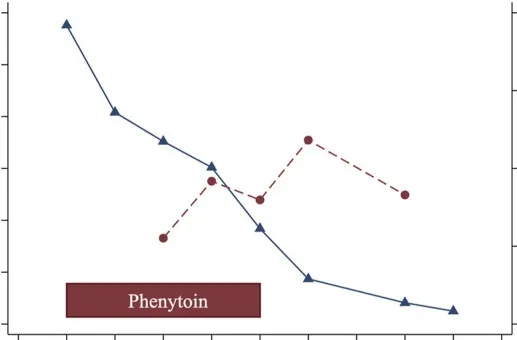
Changes in tacrolimus and phenytoin levels over a 9-day period.
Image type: pathology (masson_trichrome)